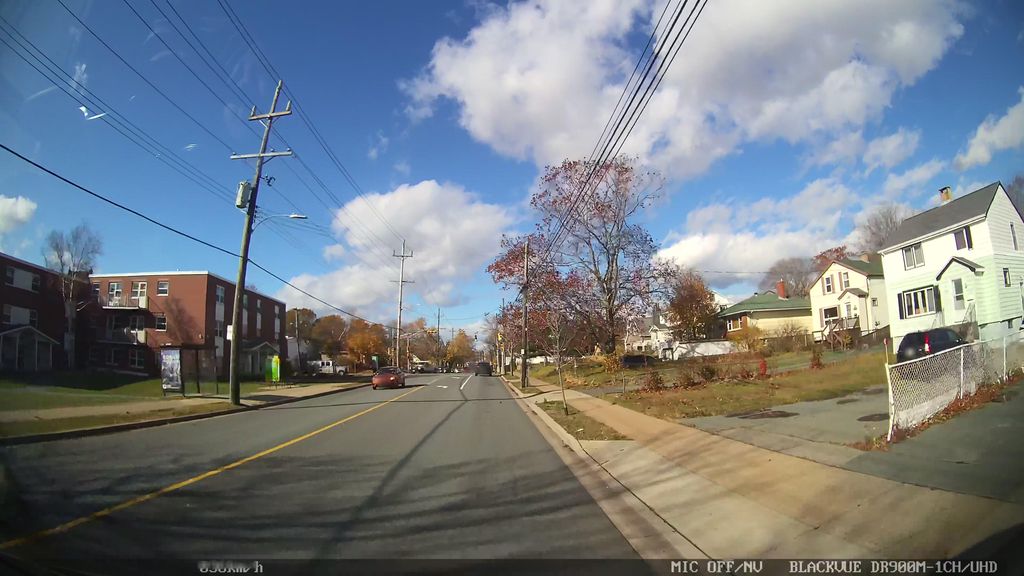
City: halifax